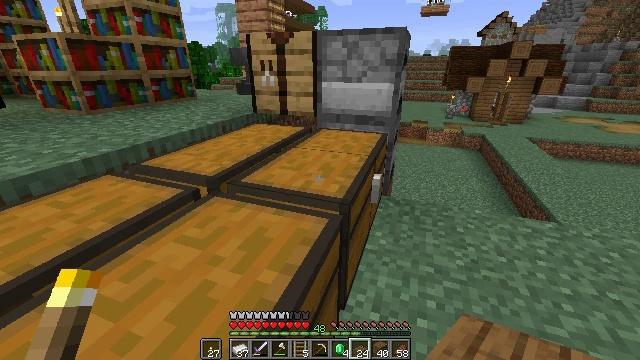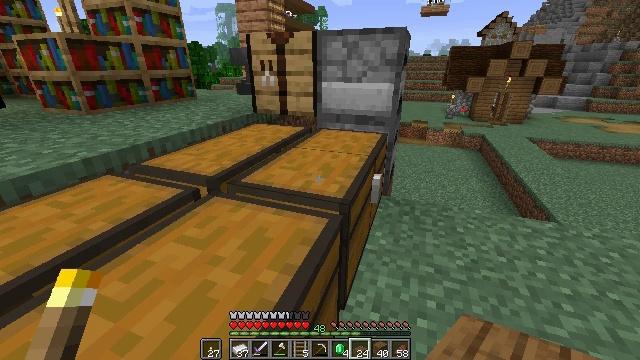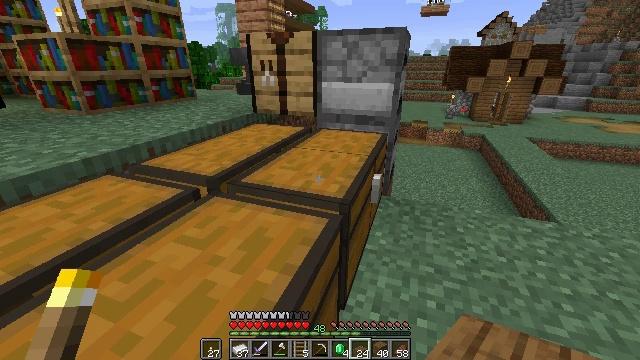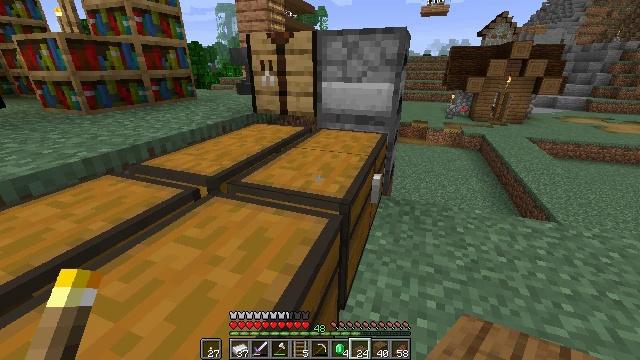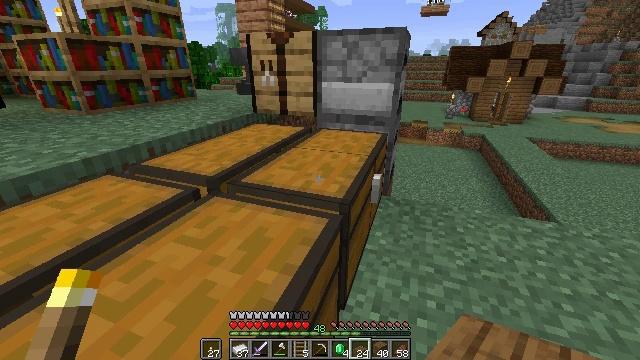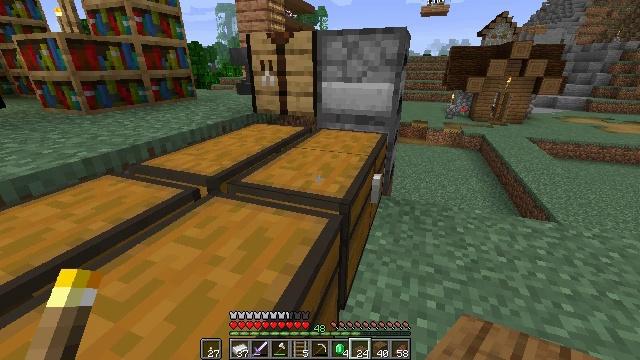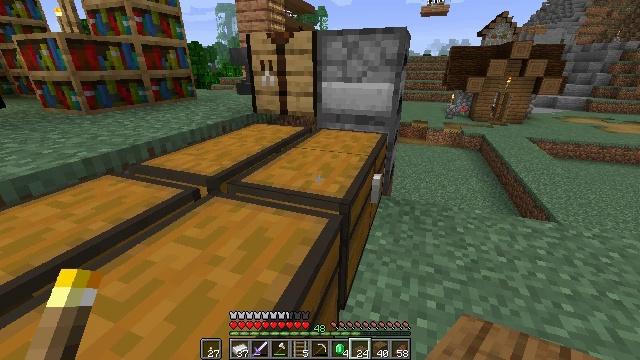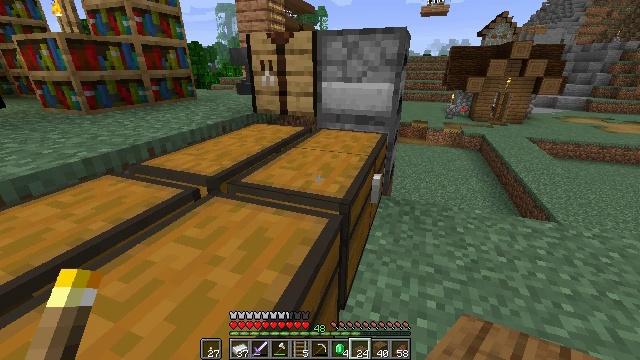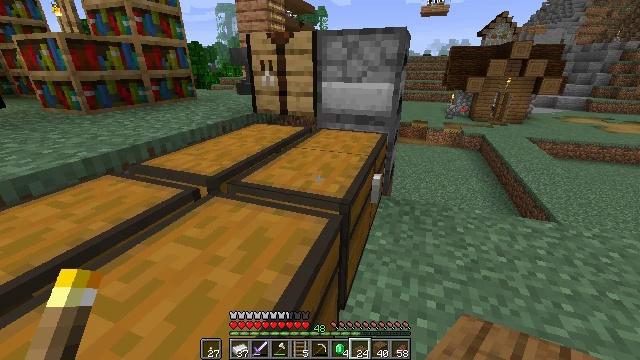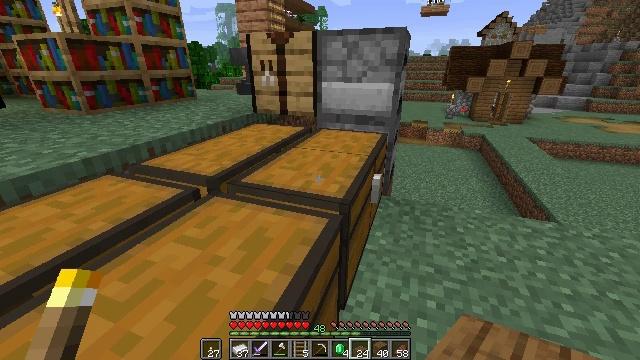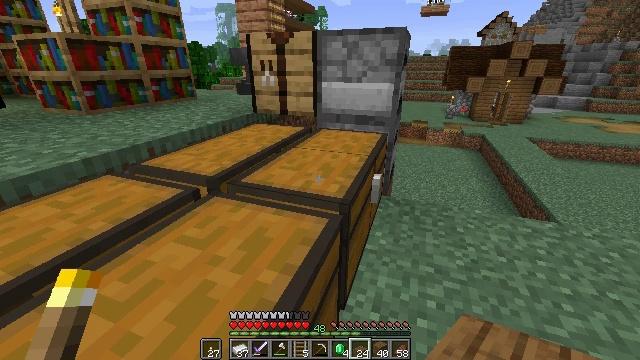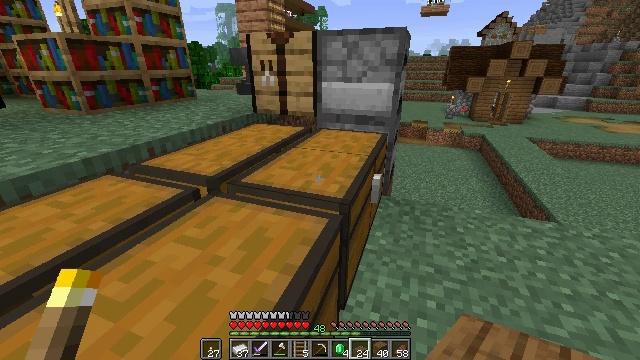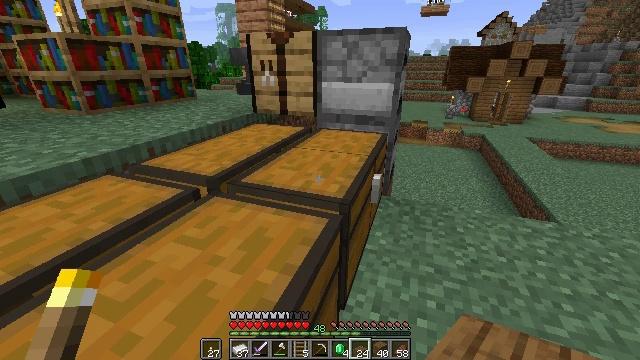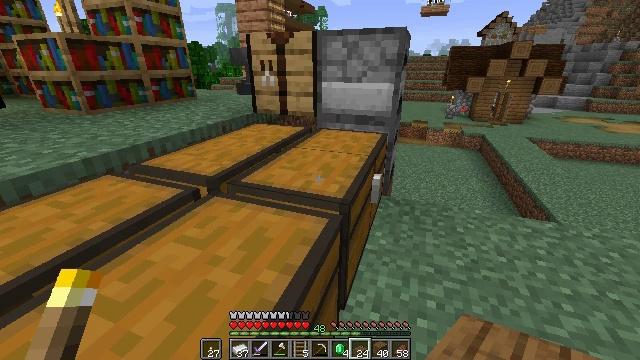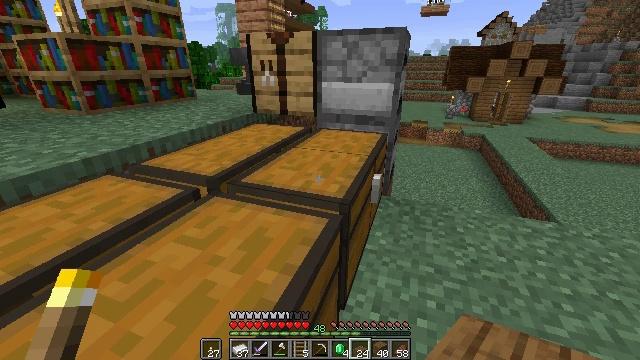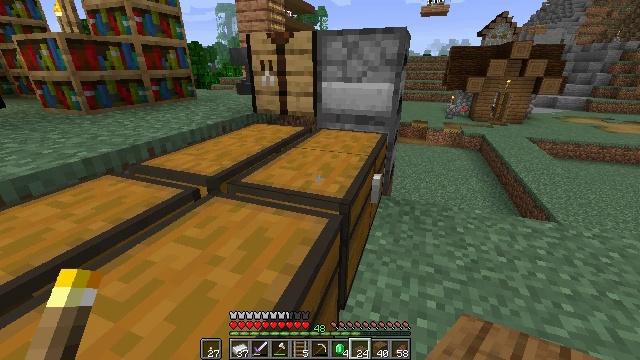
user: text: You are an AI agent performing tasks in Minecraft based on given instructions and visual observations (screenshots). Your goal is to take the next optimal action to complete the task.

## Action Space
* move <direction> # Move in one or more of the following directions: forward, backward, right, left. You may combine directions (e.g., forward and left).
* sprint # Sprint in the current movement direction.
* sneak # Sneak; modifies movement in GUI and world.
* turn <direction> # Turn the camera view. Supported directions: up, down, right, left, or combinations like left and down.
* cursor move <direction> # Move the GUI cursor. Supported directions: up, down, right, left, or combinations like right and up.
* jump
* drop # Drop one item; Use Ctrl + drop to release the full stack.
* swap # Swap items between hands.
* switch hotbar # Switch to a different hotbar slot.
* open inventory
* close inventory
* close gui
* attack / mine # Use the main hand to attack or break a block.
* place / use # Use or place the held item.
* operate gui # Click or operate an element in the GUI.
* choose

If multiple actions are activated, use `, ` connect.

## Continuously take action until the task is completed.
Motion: motion action
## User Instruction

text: Drop a spruce slab.
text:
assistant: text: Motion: no_op
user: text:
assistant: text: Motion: no_op
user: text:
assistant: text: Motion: no_op
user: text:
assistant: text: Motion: no_op
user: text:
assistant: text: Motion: no_op
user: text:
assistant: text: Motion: no_op
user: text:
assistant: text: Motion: no_op
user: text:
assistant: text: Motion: no_op
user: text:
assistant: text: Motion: no_op
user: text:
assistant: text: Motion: no_op
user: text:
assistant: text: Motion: no_op
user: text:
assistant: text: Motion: no_op
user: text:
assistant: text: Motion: no_op
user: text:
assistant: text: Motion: no_op
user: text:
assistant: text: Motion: no_op
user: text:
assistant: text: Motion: no_op
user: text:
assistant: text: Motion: no_op
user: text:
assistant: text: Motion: no_op
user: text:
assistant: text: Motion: no_op
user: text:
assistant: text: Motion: no_op
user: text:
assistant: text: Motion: no_op
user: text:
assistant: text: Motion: no_op
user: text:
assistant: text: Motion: no_op
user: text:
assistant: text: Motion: no_op
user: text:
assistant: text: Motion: no_op
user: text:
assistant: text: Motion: no_op
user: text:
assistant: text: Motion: no_op
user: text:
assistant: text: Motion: no_op
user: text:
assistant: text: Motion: no_op
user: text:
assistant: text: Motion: no_op